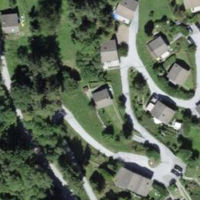
EUNIS habitat code: 55
Species observed at this site:
Hesperia comma
Brenthis daphne
Harpella forficella
Argynnis paphia
Erebia aethiops
Biston betularia
Fabriciana niobe
Boloria dia
Arctia caja
Eupithecia icterata
Coenonympha pamphilus
Mythimna conigera
Lysandra coridon
Issoria lathonia
Fabriciana adippe
Scotopteryx chenopodiata
Melitaea didyma